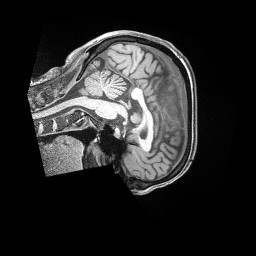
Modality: T1w
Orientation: sagittal
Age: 36
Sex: male
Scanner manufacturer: siemens
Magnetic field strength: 3 T
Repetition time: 2 s
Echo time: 0.00211 s